Question: I am trying to find some sort of library or function so I can get fast keyboard input.
Right now, using the Conio.h input method, you can hold down a key, but you have to wait a half a second for it to start repeating, the same as in any text box. This seems to be dictated by the cursor repeat delay, shown here.

Any way to get realtime keyboard input rather than having to suffer this small delay?
I've heard of pyHook but that doesn't work for Python 3(.2). Thanks!
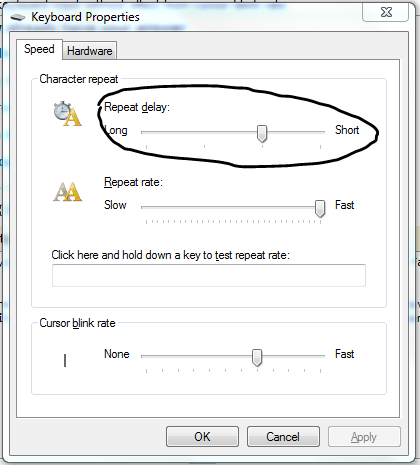
Answer: I eventually wrote a small DLL to use the Win32 function 'GetAsyncKeyState'.